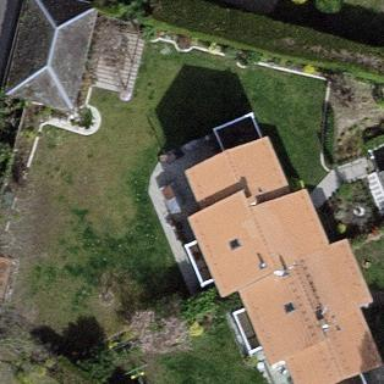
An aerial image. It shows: Garden enclosed by fence.